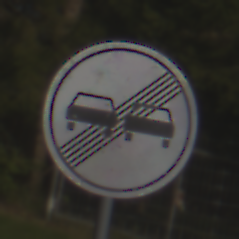
Verkehrszeichen: EndeUeberholverbot
Umgebung: Outdoor, Nature
Tageszeit: MorningAfternoon
Wetter: PartlyCloudy
Licht: Natural
Jahreszeit: NotSpecified
Kontrast: HighContrast